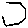
Label: hexagon